Question: I'm developing a query and i want to order via parent and subParent, but i have a problem. Isn't ordering right.
Heres my Query
'''
WITH CLASSIFICATION_LIST AS
(
SELECT SUBPARENT.[ID], SUBPARENT.[NAME], SUBPARENT.[PARENTID],
1 AS LEVELCLASSIFICATION, SUBPARENT.[ID] AS HIERARCHY,
SUBPARENT.[ISACTIVE]
FROM {Classification} AS SUBPARENT
WHERE SUBPARENT.[PARENTID] IS NULL
AND (@ShowAll = 1 OR SUBPARENT.ISACTIVE = 1)
UNION ALL
SELECT CHILD.[ID], CHILD.[NAME], CHILD.[PARENTID],
EL.LEVELCLASSIFICATION+1 , EL.HIERARCHY, CHILD.[ISACTIVE]
FROM {Classification} AS CHILD
INNER JOIN CLASSIFICATION_LIST AS EL ON CHILD.[PARENTID] = EL.[ID]
WHERE CHILD.[PARENTID] IS NOT NULL
AND (@ShowAll = 1 OR CHILD.ISACTIVE = 1)
)
SELECT *
FROM CLASSIFICATION_LIST
ORDER BY 5,4,1
'''
Heres the query output:

The correct output is:
'''
Teste
Filho 1
Filho 2
Computador
Motherboard
Grafica
Memoria
Memoria
'''
What i'm doing wrong?
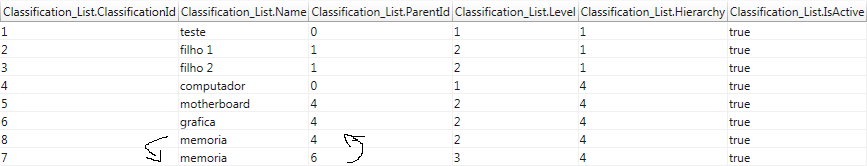
Answer: Please notice that you are ordering by 5,4,1 i.e. in your case hierarchy, Level and then Classification Id.
If you notice keenly, you'll see that in the marked records, ordering is because of difference in level.
So if you wanted them ordered in different manner probably only by Classification Id, you should use 'ORDER BY 1'